Question: I use azure data factory to configure my data pipeline.
The problem is failure trigger only works on the last pipeline. The intermediate one fails, but it does not trigger a failure alarm
All pipelines are connected by completion ( blue line )

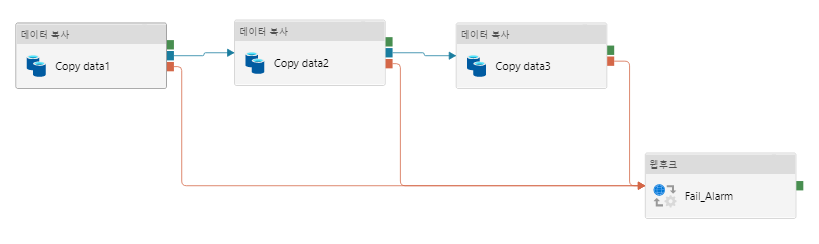
Answer: ### Thought
If you remove all the Failure lines. And then, let it "Copy data1" fail deliberately, if "Copy data2" works, it meanings
1. Completion line works.
2. Completion line and Failure line cannot happen at the same time.
Then, you can link "Copy data1" and "Copy data2" with a Failure line if you want "Copy data2" to continue to work.
If you don't want "Copy data2" to continue to work, use the Success line.
### Code/Result
Whether copy is right, copy2 will be triggered.
Copy1 is failed.
<URL>
Copy1 is normal.
<URL>